Question: I have a function that checks if the drive (CD / DVD, USB key, floppy are OK) ...
It worked perfectly ... If it is less than 0 ... It returns that there is no drive connected ...
The big problem, I removed my pendrive, without ejecting;;; I pulled the pendrive ... Hence the DiskSize function returns the following error:
> there is the disk in the drive. please insert a disk into drive device
How do I fix this error ... because the function is working properly ... Just DiskSize that is generating this error, the fact that I was puzado the stick without Eject ...
'''
// Check if drive is OK
function DriveOK (Drive: Char): boolean;
var
I: byte;
space: integer;
begin
Drive: = upcase (Drive);
not if (Drive in ['A' .. 'Z']) then Begin
raise Exception.Create ('incorrect Unit');
end;
I: = Ord (Drive) - 64;
if (DiskSize(I) >= 0) then Begin
Result: = false;
End Else Begin
Result: = true;
end;
end;
'''
My system is Windows 7 64bit ... I found, the error is generated since removed the Printer Memory Card ... But the problem is that this card compatilhado Network ... When I remove the network share ... it does not generate the error ...

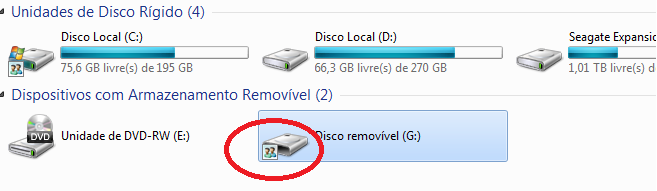
Answer: You need to turn off Windows' internal error reporting to disable the popup error dialog:
'''
function DriveOK(Drive: Char): Boolean;
var
I: byte;
mode: UINT;
begin
Drive := UpCase(Drive);
if not (Drive in ['A' .. 'Z']) then begin
raise Exception.Create('incorrect Unit');
end;
I := Ord(Drive) - 64;
mode := SetErrorMode(SEM_FAILCRITICALERRORS);
mode := SetErrorMode(mode or SEM_FAILCRITICALERRORS);
try
if (DiskSize(I) >= 0) then begin
Result := False;
end else begin
Result := True;
end;
finally
SetErrorMode(mode);
end;
end;
'''
Alternatively:
'''
function DriveOK(Drive: Char): Boolean;
var
I: byte;
mode: DWORD;
begin
Drive := UpCase(Drive);
if not (Drive in ['A' .. 'Z']) then begin
raise Exception.Create ('incorrect Unit');
end;
I := Ord(Drive) - 64;
SetThreadErrorMode(GetThreadErrorMode() or SEM_FAILCRITICALERRORS, @mode);
try
if (DiskSize(I) >= 0) then begin
Result := False;
end else begin
Result := True;
end;
finally
SetThreadErrorMode(mode, nil);
end;
end;
'''